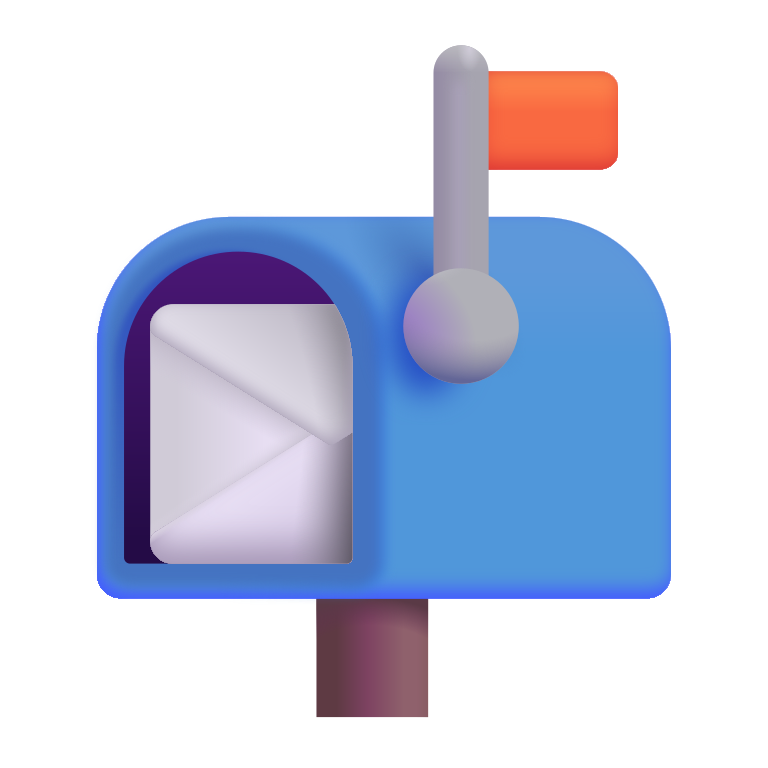
open mailbox with raised flag color